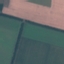
Land use / land cover: AnnualCrop